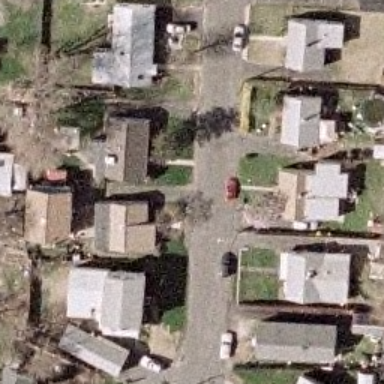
It is a medium residential area with houses arranged neatly .